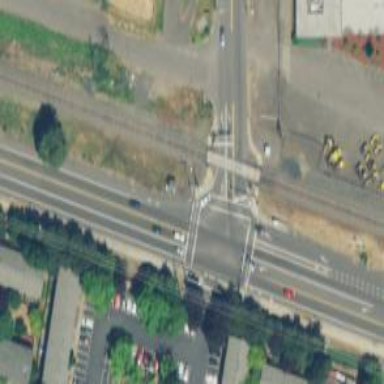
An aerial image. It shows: Crossing for the railway.